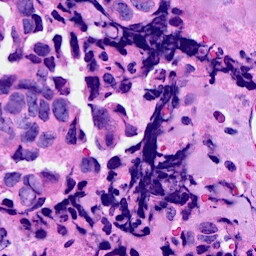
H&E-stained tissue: Breast